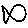
Label: fish